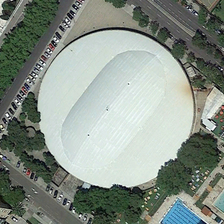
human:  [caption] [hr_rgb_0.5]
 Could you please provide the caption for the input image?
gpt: there is a round white building in a square block with rows of cars parked along the roads .

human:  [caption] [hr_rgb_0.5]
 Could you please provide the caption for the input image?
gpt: a round shaped center is located in the block with several smaller buildings .

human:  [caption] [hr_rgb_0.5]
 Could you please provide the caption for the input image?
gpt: there is a round white building in a square block with rows of cars parked along the roads .

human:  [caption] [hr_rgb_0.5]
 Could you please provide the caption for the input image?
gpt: the white circle with a long oval roof is in a street .

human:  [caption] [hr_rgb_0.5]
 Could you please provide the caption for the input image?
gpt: a white circle center building is near some green trees and two lines of cars .